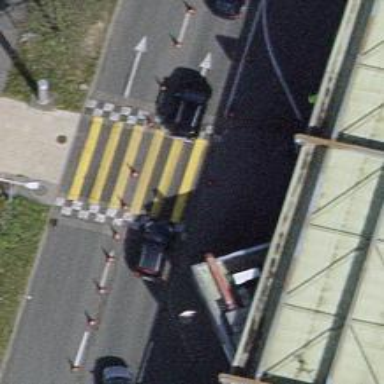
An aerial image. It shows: Crossing on the road with traffic calming table.